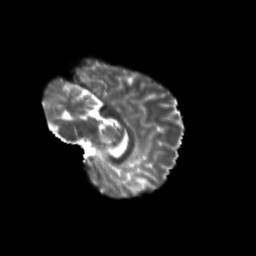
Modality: T2w
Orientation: sagittal
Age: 11
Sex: male
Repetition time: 9.512 s
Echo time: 0.089 s